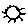
Label: sun